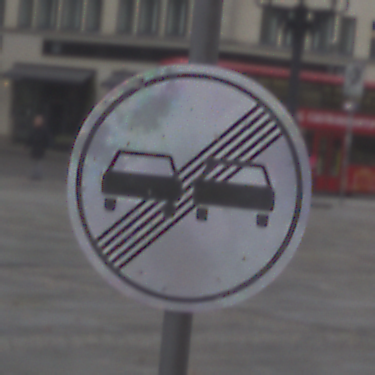
Verkehrszeichen: EndeUeberholverbot
Umgebung: Outdoor, Urban
Tageszeit: Midday
Wetter: Overcast
Licht: Natural
Jahreszeit: NotSpecified
Kontrast: LowContrast